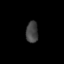
Tissue: lung
Cell type: Epithelial cells
Senescence score: 0.2169
Nuclear area (px): 255
Mean DAPI intensity: 66.804